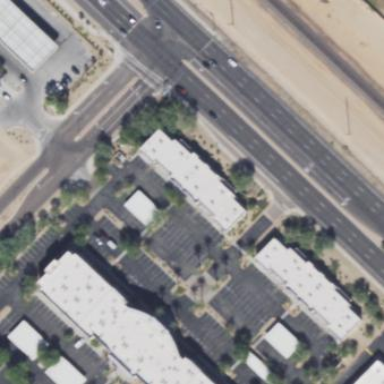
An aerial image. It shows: Commercial building.